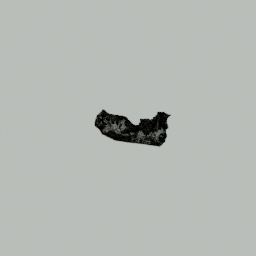
Label: nature